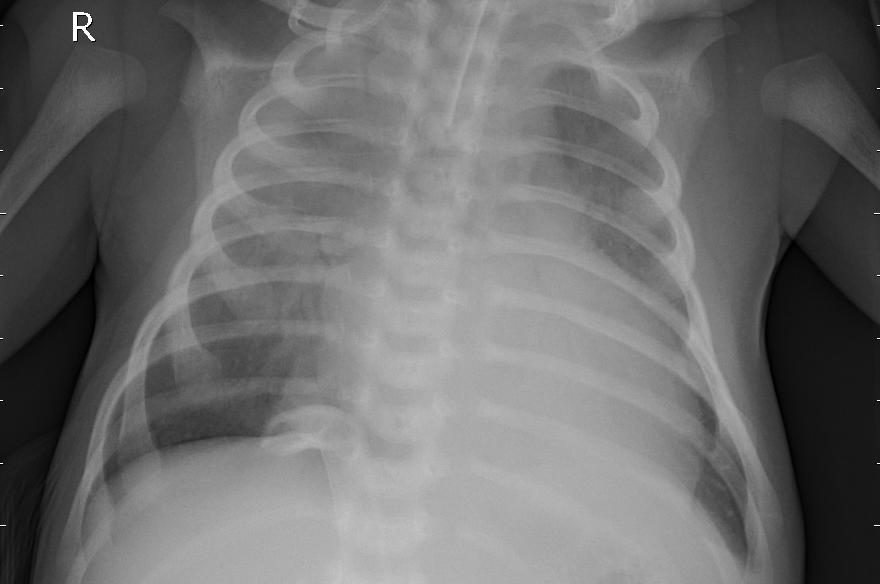
Diagnosis: PNEUMONIA